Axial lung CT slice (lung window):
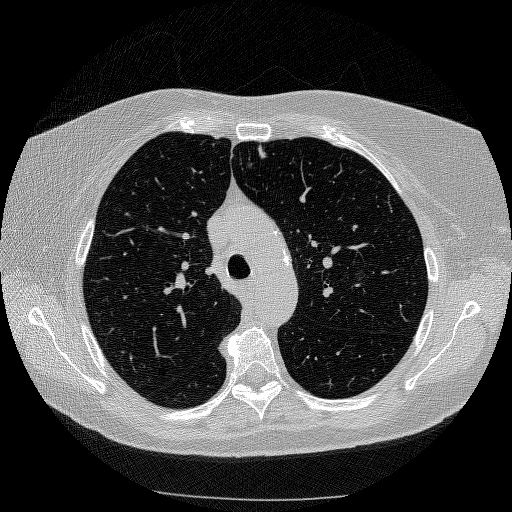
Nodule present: yes
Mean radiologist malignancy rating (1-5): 3